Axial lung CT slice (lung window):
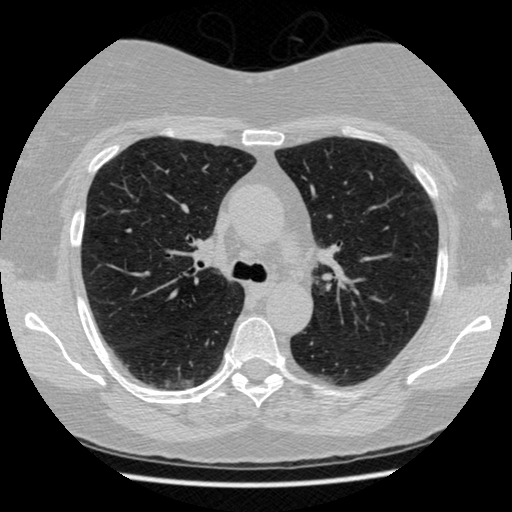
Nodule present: no